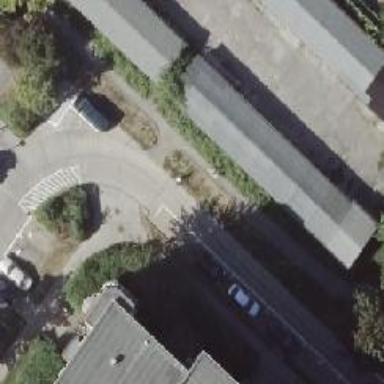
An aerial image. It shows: Unmarked crossing on the road.